Question: I have been playing around with the 'TileOverlay' in Android Maps v2 and I have built a custom 'TileProvider' very very similar to <URL>
But there is something that strikes me as odd. No matter which number I pass on to the 'Tile' constructor, the image on the screen is always the same - 4 to 9 Tiles sharing the screen space evenly, like this:

Of course this is something you would expect from reading the <URL>:
> The coordinates of the tiles are measured from the top left (northwest) corner of the map. At zoom level N, the x values of the tile coordinates range from 0 to 2N - 1 and increase from west to east and the y values range from 0 to 2N - 1 and increase from north to south.
But you might guess that there in fact such a functionality from looking at the <URL>
> Constructs a Tile. Parameters
the width of the image in pixels
the height of the image in pixels
A byte array containing the image data. The image will be created from this data by calling decodeByteArray(byte[], int, int).
So obviously I misunderstood something here. My personal guess is that the tiles have to cover an entire "Map Tile" and can therefore not be shrunken
My goal would be to make my tiles about '10dp' of the screen. Therefore again my question to you:
'TileOverlay''Marker'
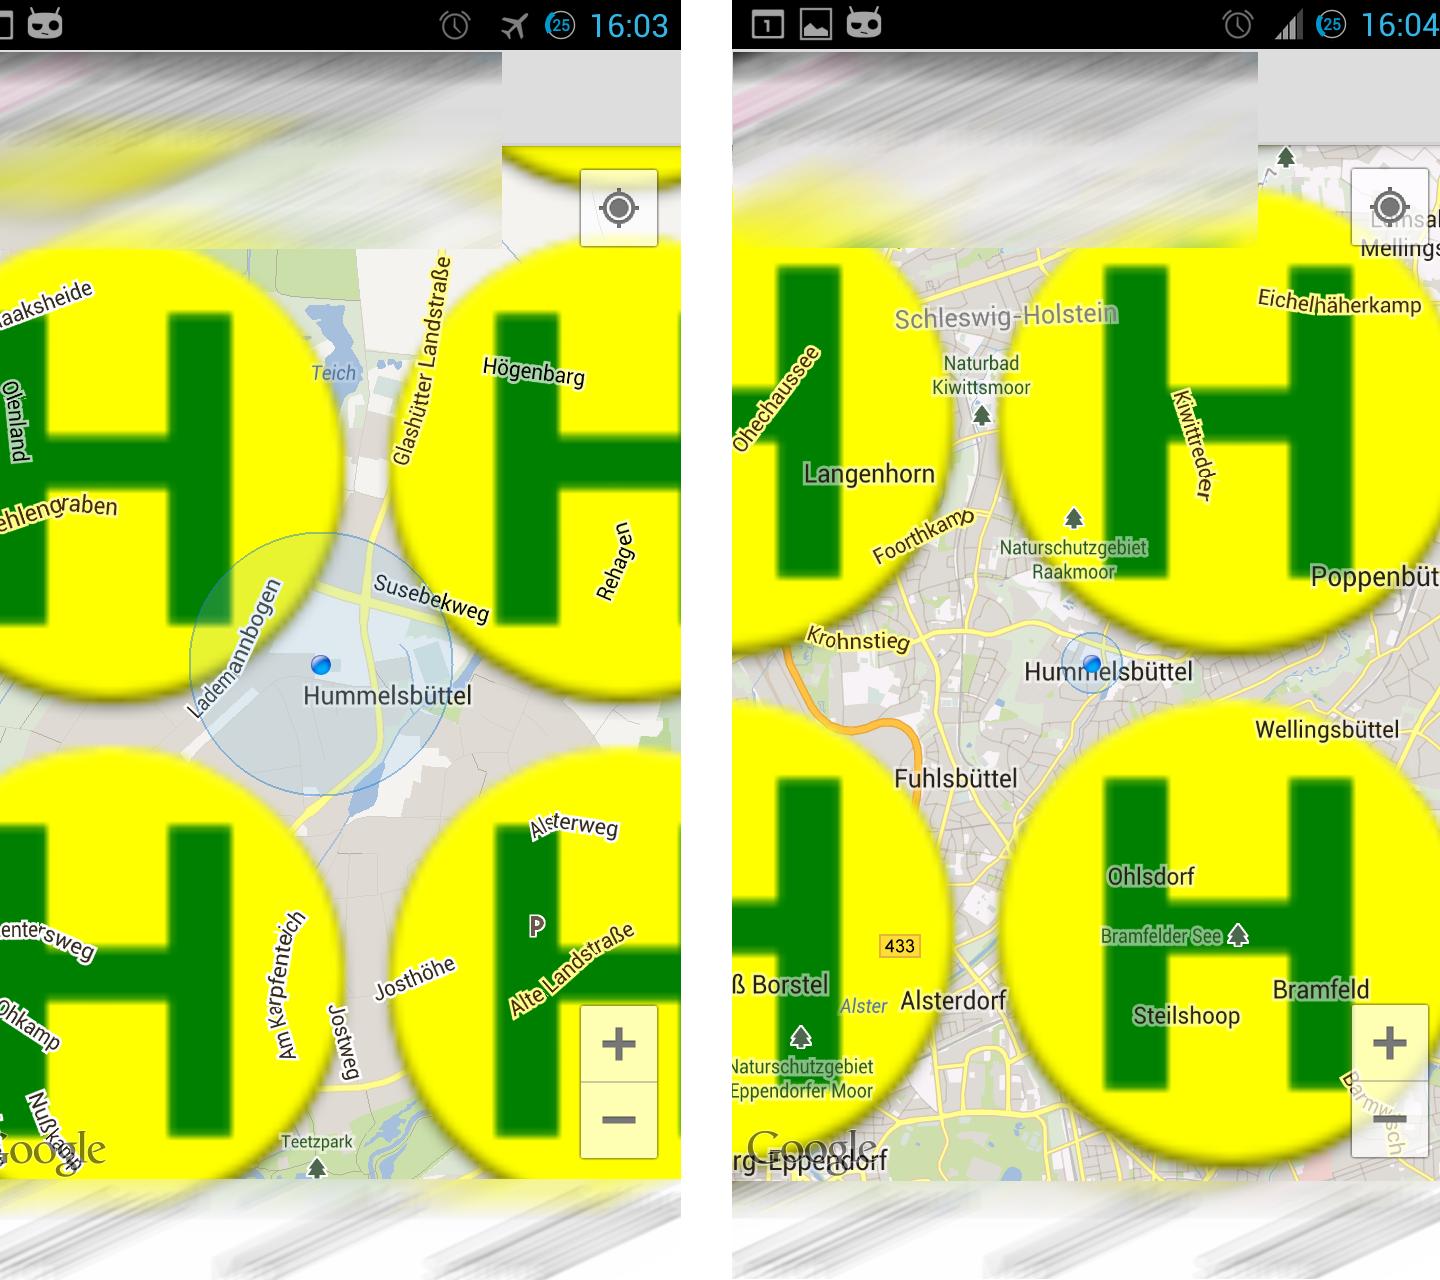
Answer: The size of the tile specified in the constructor is the size of (every) bitmap tile you are supplying to the map. This allows you to provide tiles at different densities for different screens if you have such resources.
It will change the size of the image that is drawn on the map. The physical size of a map tile is defined by the zoom level, where a zoom level of 0 is a single tile covering the entire world, 1 is 2x2 tiles, etc. This is part of an open web map standard for map tiles, not defined by Google.
API docs:
<URL>
Ref:
<URL>